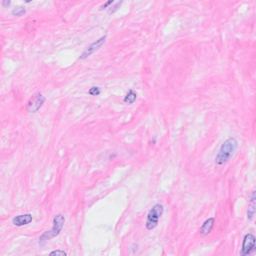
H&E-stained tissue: Breast